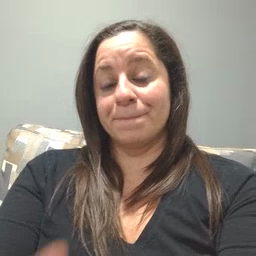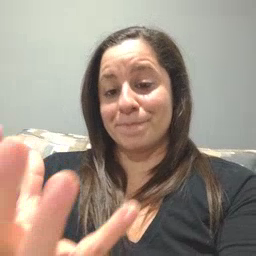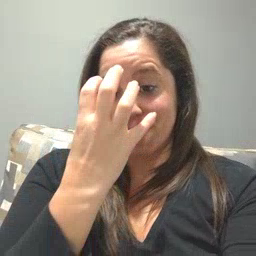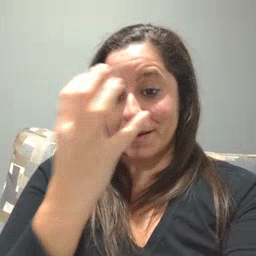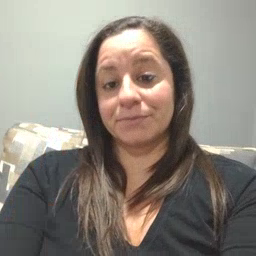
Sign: mad